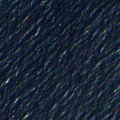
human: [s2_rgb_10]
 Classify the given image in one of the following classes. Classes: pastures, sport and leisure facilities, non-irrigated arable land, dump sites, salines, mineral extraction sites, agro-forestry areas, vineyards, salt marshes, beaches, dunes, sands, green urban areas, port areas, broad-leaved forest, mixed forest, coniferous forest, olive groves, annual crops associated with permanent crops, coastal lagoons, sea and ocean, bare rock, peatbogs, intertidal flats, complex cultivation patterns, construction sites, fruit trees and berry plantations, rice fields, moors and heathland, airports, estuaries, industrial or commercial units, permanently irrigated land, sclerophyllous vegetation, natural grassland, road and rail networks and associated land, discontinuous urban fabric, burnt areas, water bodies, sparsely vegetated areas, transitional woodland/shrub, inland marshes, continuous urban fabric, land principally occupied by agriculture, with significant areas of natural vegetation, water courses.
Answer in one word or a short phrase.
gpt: sea and ocean